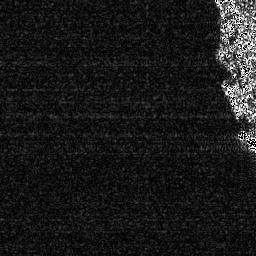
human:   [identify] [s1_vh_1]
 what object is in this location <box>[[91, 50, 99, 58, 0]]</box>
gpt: <ref>1 small ship at the right</ref>